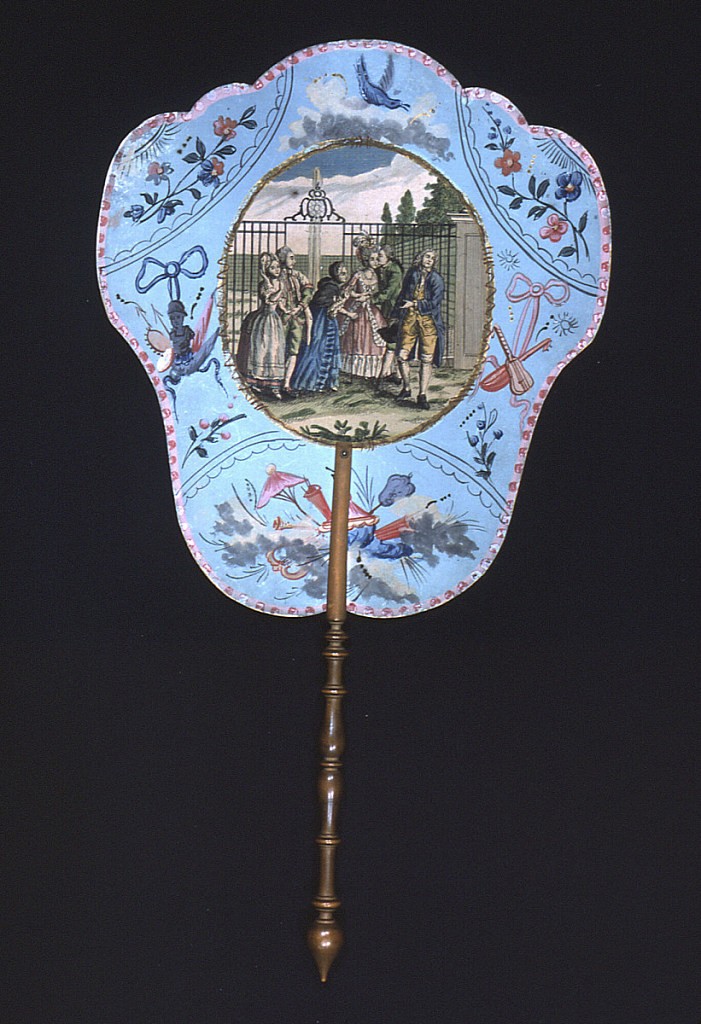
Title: Handscreen
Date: ca. 1770
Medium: Engraved, hand-colored and painted paper leaf, turned wood handle
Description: Handscreen with engraved and hand-colored design. Obverse: an oval medallion with three couples talking in front of a garden gate with a fountain behind, surrounded by hand-painted motifs of flowers, musical instruments, etc. Reverse: short dialogues from the play "Julia," numbered sequentially.